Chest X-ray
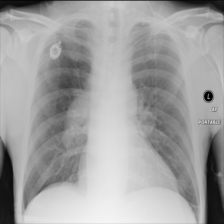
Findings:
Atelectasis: positive
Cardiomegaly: negative
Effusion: negative
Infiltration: negative
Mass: negative
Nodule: negative
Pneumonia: negative
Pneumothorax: negative
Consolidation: negative
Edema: negative
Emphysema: negative
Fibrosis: negative
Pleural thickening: negative
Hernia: negative